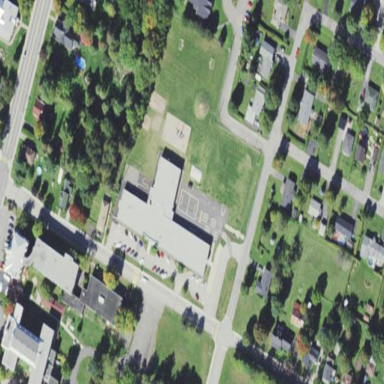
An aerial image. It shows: School.